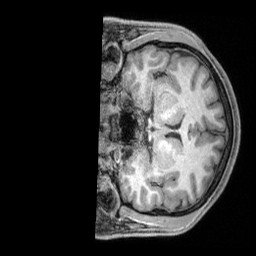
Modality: T1w
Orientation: coronal
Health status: healthy
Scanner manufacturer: siemens
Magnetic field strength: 3 T
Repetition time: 2.4 s
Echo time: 0.00201 s